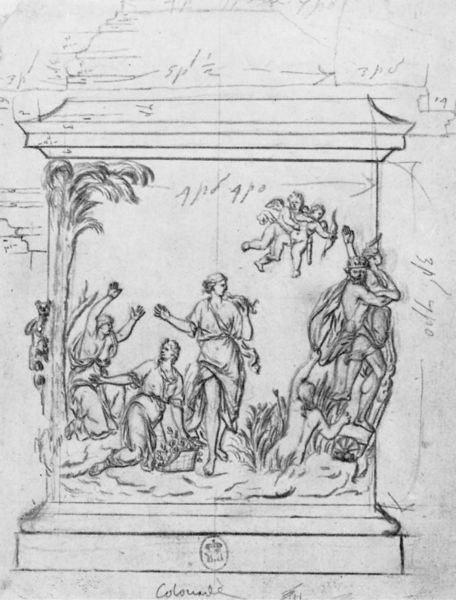
Titel: Raub der Proserpina
Künstler: Francois Girardon
Standort: Versailles, Schlossgarten (EU - F)
Schlagwörter: baum, nackt, menschen, frau, männer, skizze, dach, wiese, sockel, natur, fliegen, engel, skulptur, schrift, grafik, graphik, könig, zahlen, palme, flucht, kohle, knien, bleistift, stempel, entwurf, baldachin, tempel, amor, putten, pfeil, armor, maßangaben, niederknien, c, colonaial